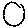
Label: circle